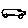
Label: car